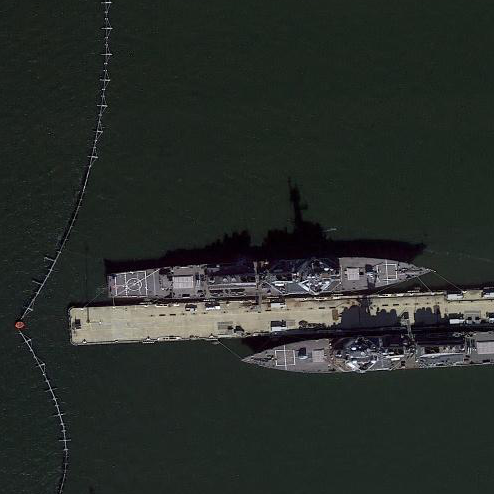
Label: destroyer